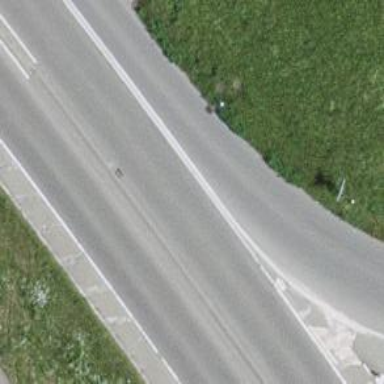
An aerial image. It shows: Asphalt motorway link.